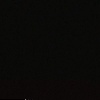
Label: space